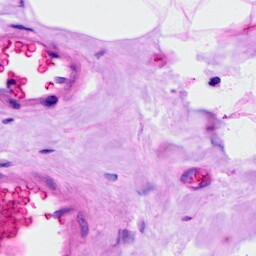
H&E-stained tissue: Breast